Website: bh-photo
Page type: account-dashboard
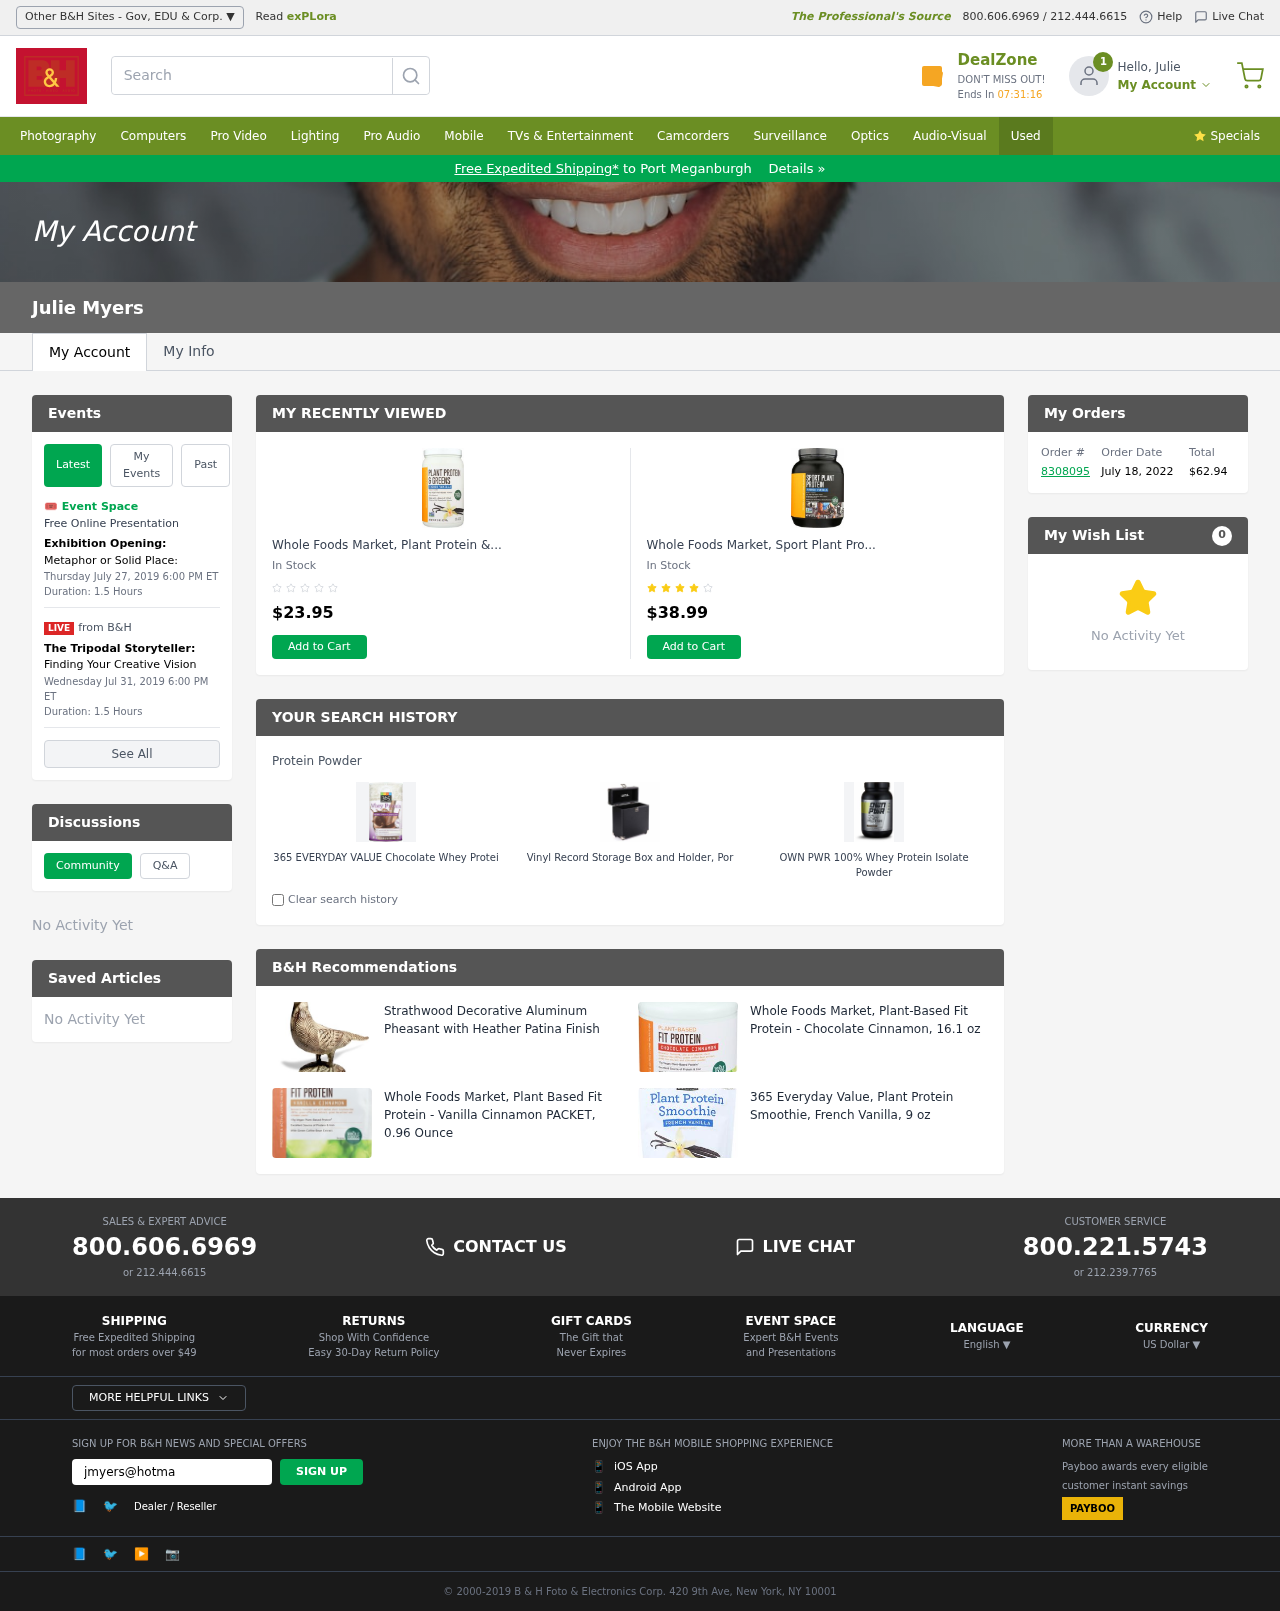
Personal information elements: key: PII_CITY
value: Port Meganburgh
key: PII_EMAIL
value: jmyers@hotmail.com
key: PII_FIRSTNAME
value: Julie
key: PII_FULLNAME
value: Julie Myers
Product elements: key: PRODUCT1_NAME
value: Whole Foods Market, Plant Protein & Greens, French Vanilla, 18 oz
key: PRODUCT1_PRICE
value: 23.95
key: PRODUCT2_NAME
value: Whole Foods Market, Sport Plant Protein, French Vanilla, 33 oz
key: PRODUCT2_PRICE
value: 38.99
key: PRODUCT3_ITEM_CATEGORY
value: Protein Powder
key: PRODUCT3_NAME
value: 365 EVERYDAY VALUE Chocolate Whey Protein Powder, 33 OZ
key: PRODUCT4_NAME
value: Vinyl Record Storage Box and Holder, Portable Retro Record Album Storage Case For 25+ Albums, Vinyl
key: PRODUCT5_NAME
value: OWN PWR 100% Whey Protein Isolate Powder, Gourmet Chocolate, 25 G Protein, 2 Pound (27 Servings)
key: PRODUCT6_NAME
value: Strathwood Decorative Aluminum Pheasant with Heather Patina Finish
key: PRODUCT7_NAME
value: Whole Foods Market, Plant-Based Fit Protein - Chocolate Cinnamon, 16.1 oz
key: PRODUCT8_NAME
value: Whole Foods Market, Plant Based Fit Protein - Vanilla Cinnamon PACKET, 0.96 Ounce
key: PRODUCT9_NAME
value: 365 Everyday Value, Plant Protein Smoothie, French Vanilla, 9 oz
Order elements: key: ORDER_ID
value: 8308095
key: ORDER_DATE
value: July 18, 2022
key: ORDER_TOTAL
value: $62.94
Other elements: key: WISHLIST_COUNT
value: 0